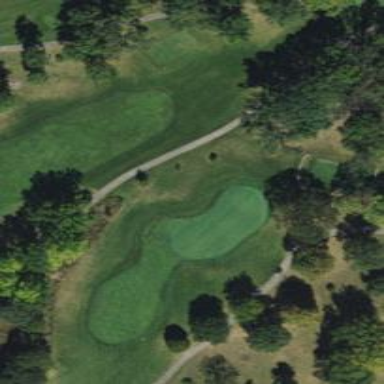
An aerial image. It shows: Golf hole.